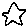
Label: star